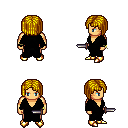
a pixel art fantasy rpg character, male body template, human, tanned skin, black robe, metal pants, blonde pageboy hairstyle, bracelets, gold boots, dagger, four views (front, back, left, right), 2x2 character sprite sheet, small pixel art, hard edges, no anti-aliasing